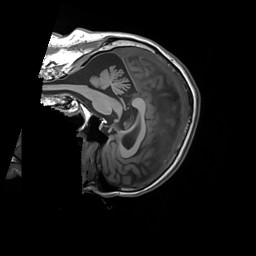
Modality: T1w
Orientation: sagittal
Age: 63
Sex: male
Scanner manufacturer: siemens
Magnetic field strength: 3 T
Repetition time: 1.55 s
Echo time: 0.00234 s